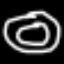
Label: donut